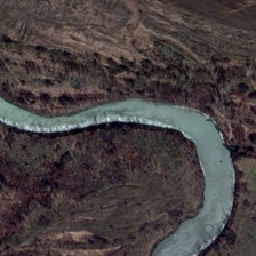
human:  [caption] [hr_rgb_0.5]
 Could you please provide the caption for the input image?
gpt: The river is a light blue land with withered trees.

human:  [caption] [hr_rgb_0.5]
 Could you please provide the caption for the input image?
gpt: The river is a pale land with a dead tree.

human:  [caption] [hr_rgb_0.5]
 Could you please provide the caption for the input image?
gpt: The River is a pale blue Earth with withered trees.

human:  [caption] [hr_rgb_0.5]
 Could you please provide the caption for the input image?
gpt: The river is a blue land with withered trees.

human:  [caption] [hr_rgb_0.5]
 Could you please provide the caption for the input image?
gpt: The river is a pale land with a dead tree.